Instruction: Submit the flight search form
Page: home
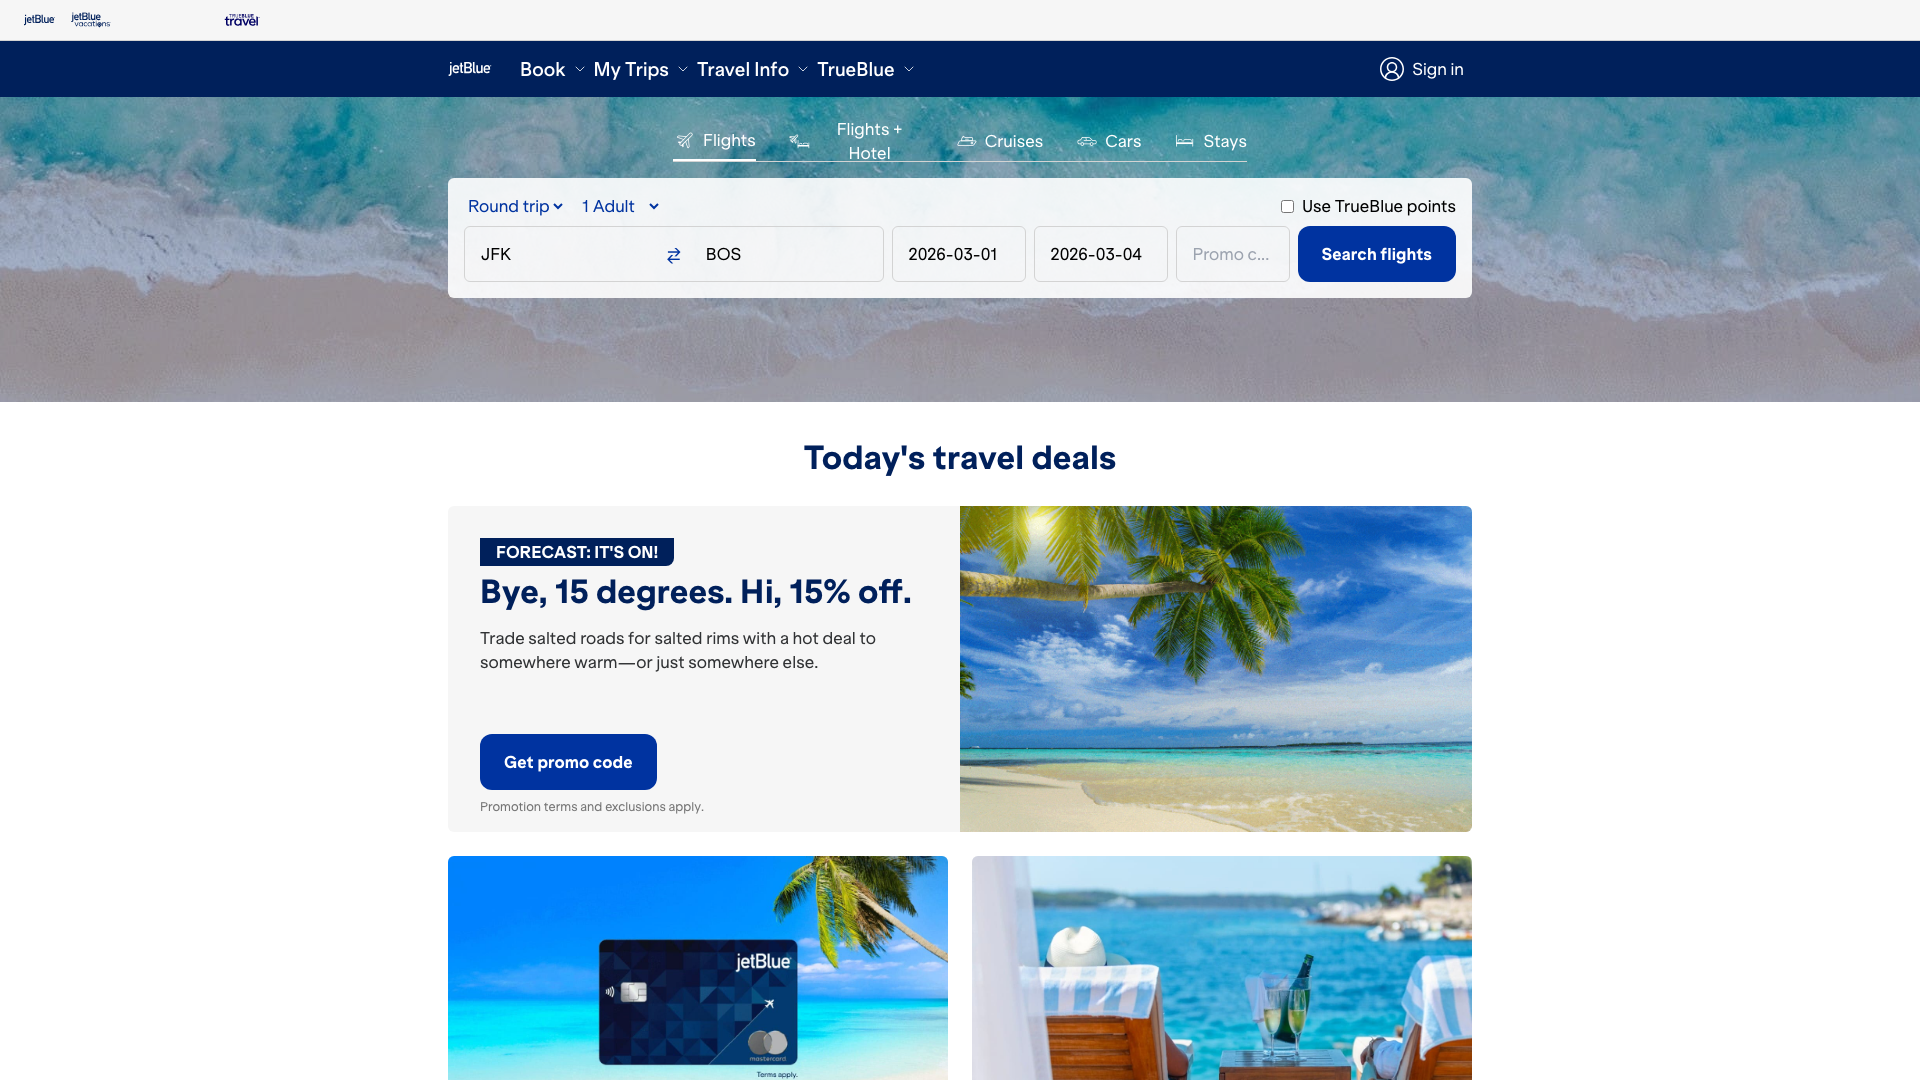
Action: click